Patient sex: F
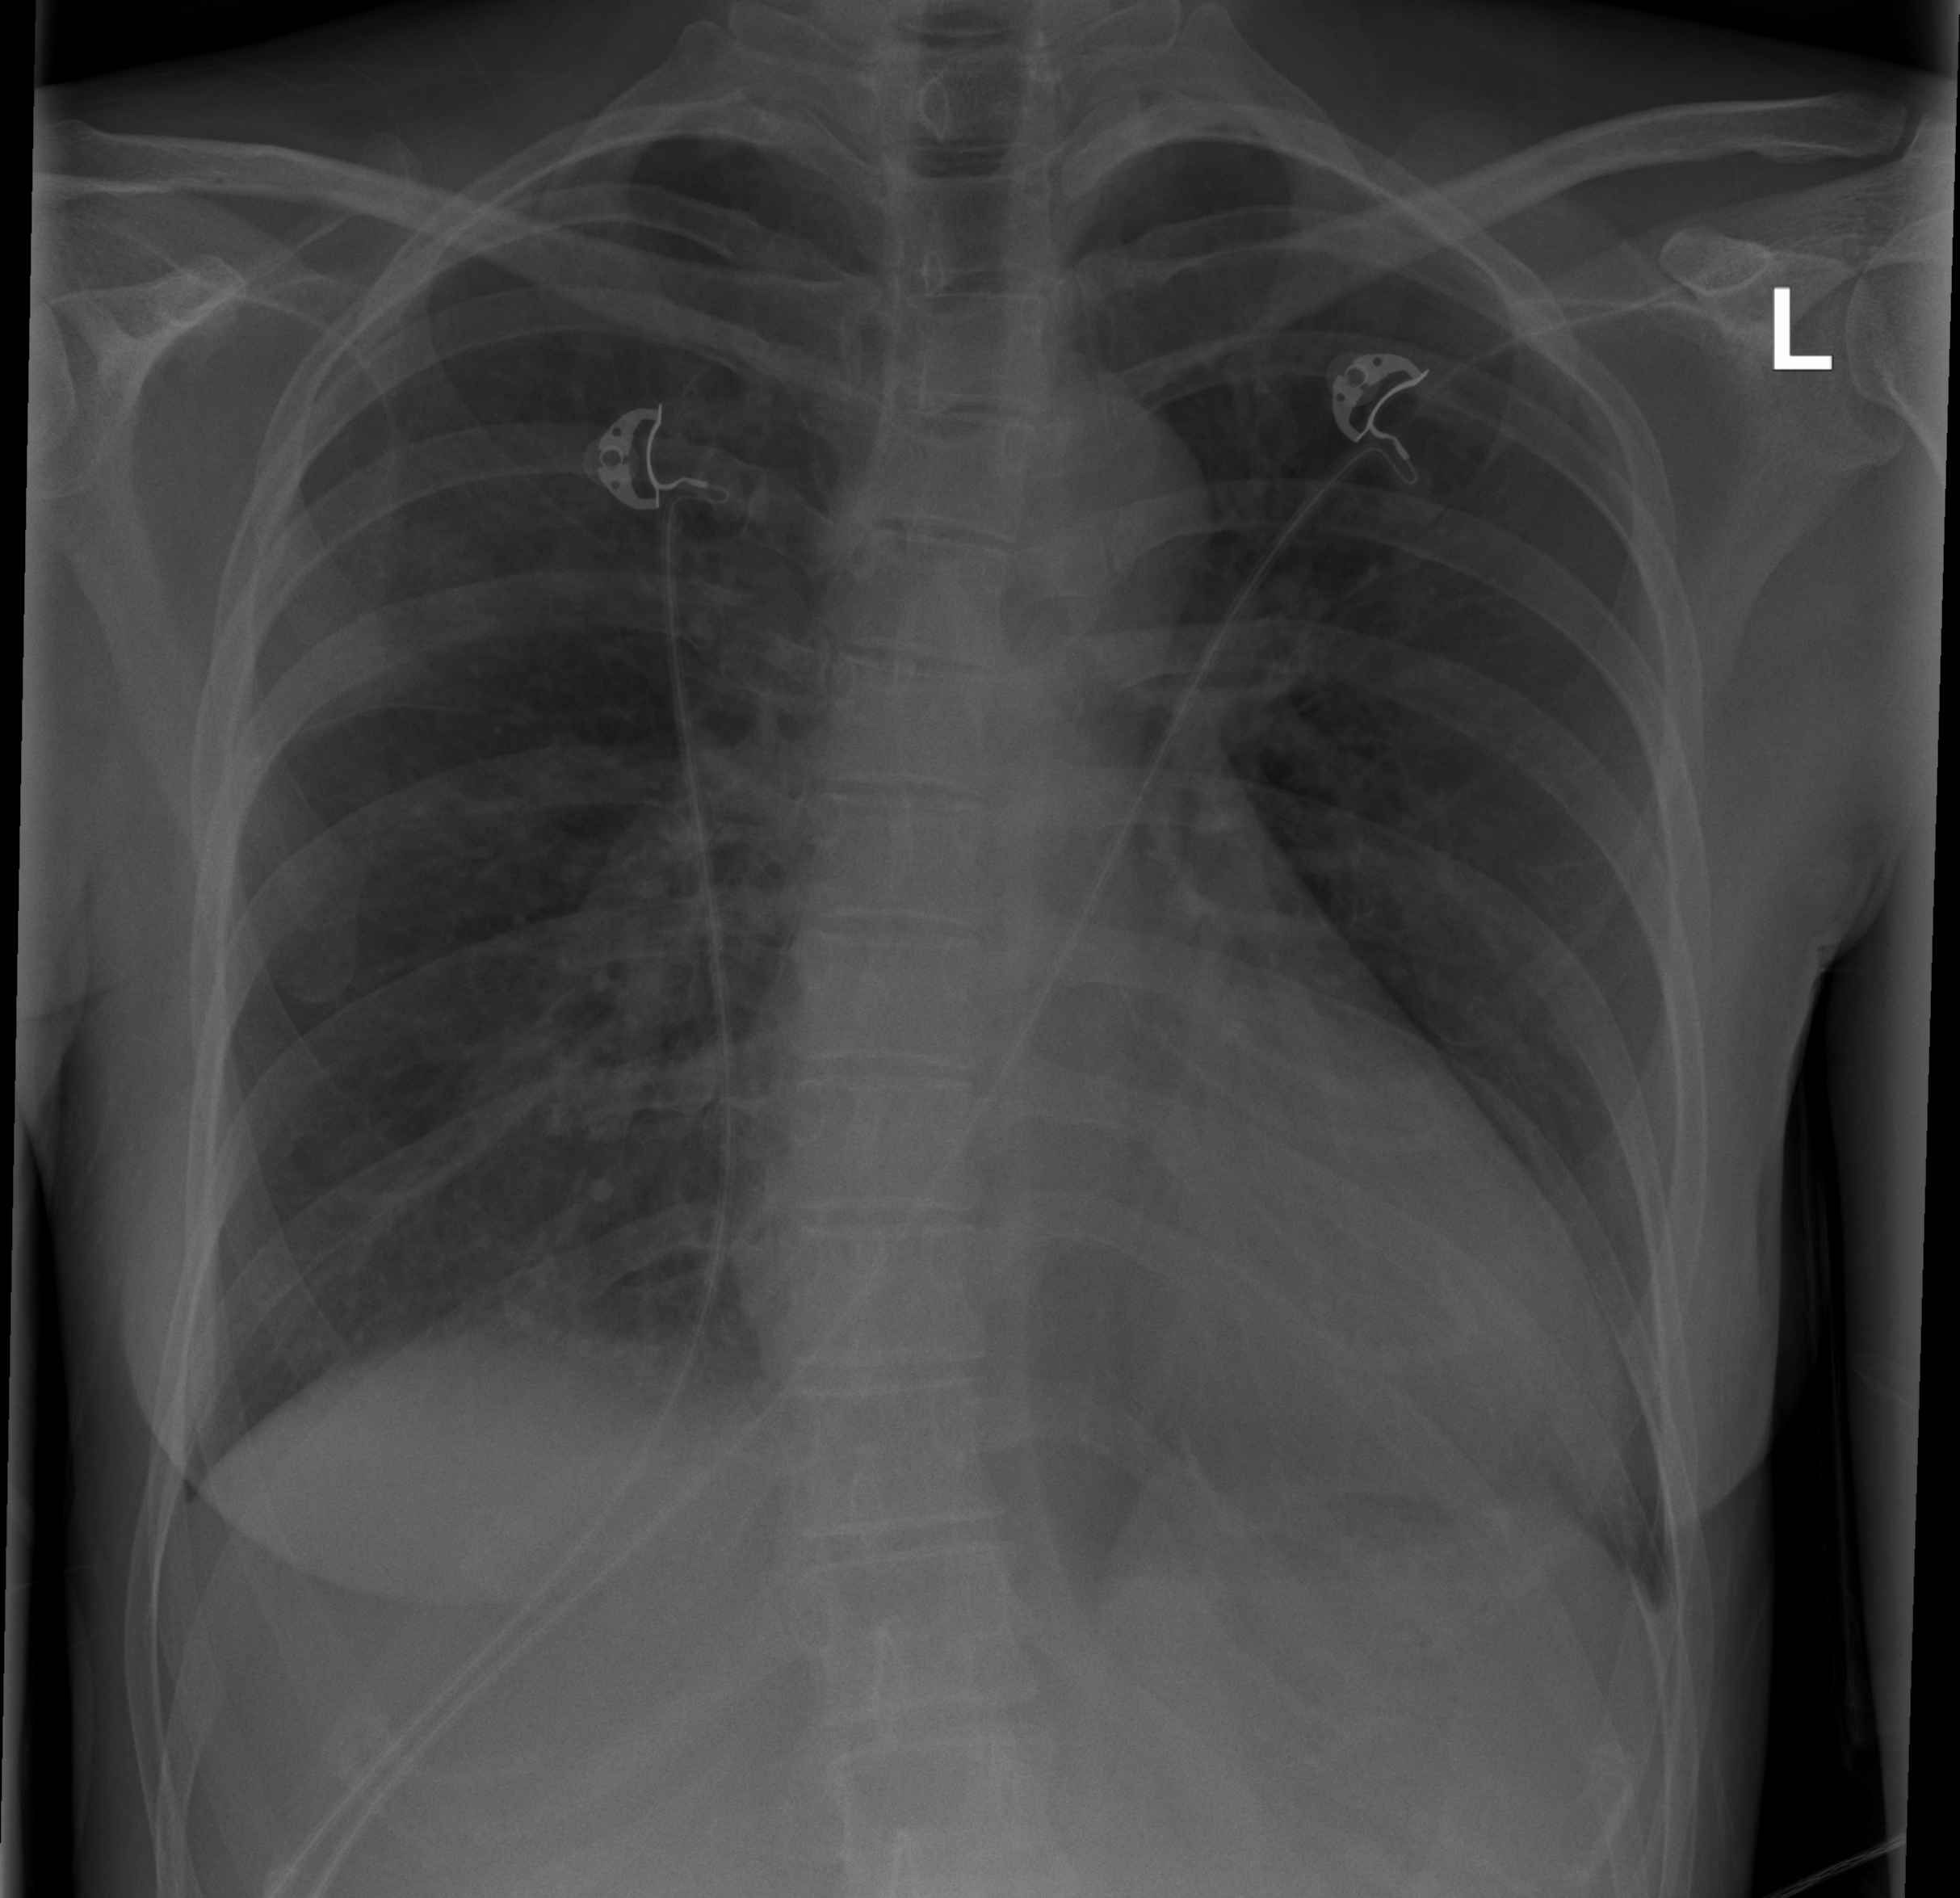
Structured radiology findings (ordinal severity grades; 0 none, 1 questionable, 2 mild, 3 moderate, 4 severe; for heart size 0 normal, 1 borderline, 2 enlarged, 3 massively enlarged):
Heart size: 0
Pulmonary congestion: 0
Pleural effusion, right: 0
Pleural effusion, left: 1
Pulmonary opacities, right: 2
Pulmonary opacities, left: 0
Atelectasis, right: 0
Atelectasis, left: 0